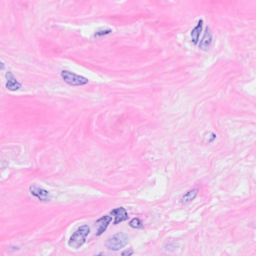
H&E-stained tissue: Breast